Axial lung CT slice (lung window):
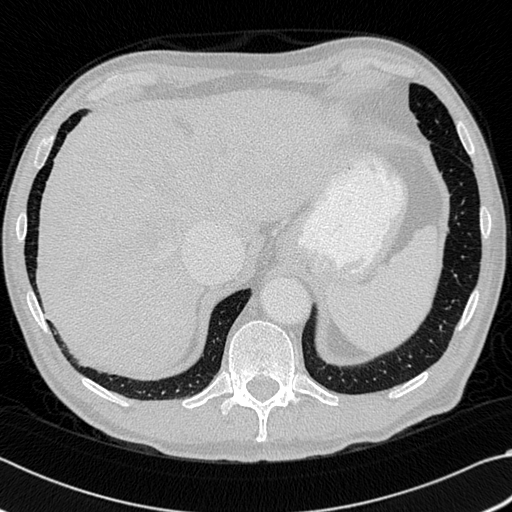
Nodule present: no